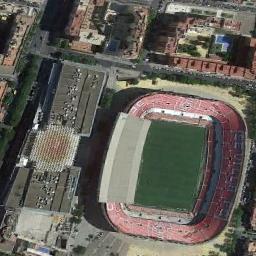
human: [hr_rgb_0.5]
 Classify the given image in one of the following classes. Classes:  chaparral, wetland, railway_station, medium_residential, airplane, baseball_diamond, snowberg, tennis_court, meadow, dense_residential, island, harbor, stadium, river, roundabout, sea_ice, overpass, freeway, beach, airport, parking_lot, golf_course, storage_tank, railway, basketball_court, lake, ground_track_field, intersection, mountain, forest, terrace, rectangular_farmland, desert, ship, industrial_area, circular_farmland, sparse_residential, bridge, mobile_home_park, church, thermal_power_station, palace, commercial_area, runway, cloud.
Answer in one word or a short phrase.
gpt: stadium